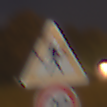
Verkehrszeichen: FussgaengerRechts
Zusatzzeichen unten: Geschwindigkeit20
Umgebung: Outdoor, Suburban
Tageszeit: Night
Wetter: PartlyCloudy
Licht: Artificial
Jahreszeit: NotSpecified
Kontrast: HighContrast